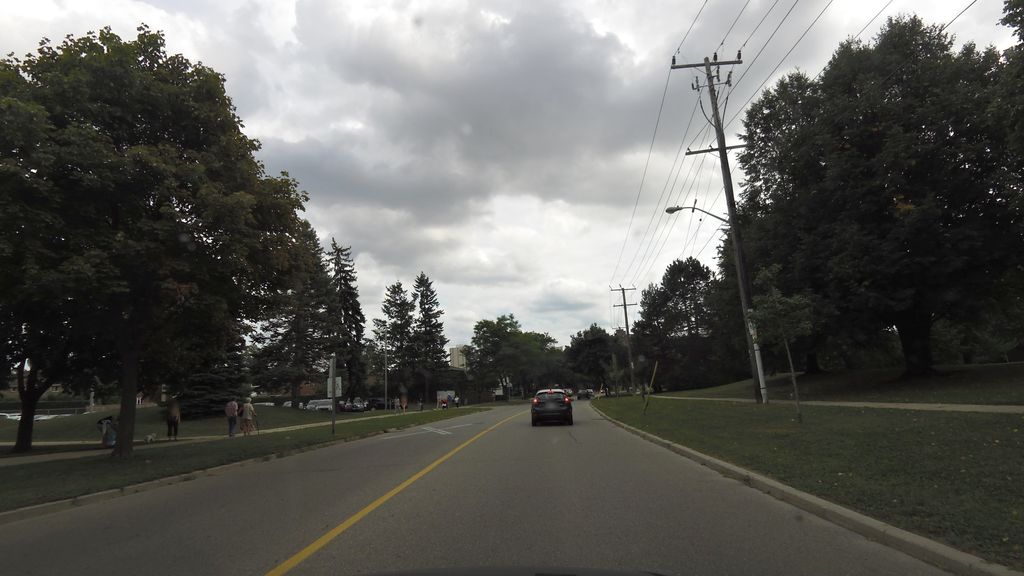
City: toronto